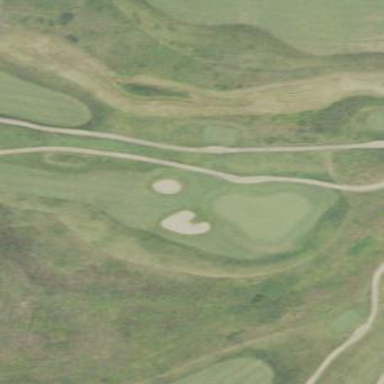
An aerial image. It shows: Golf rough area.